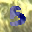
Label: 5